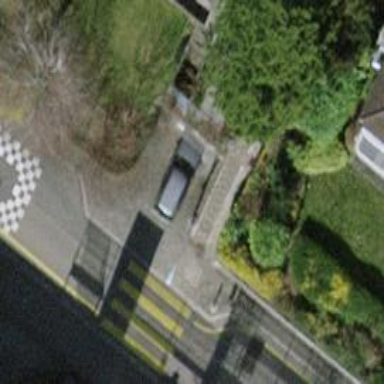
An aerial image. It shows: Parking entrance.